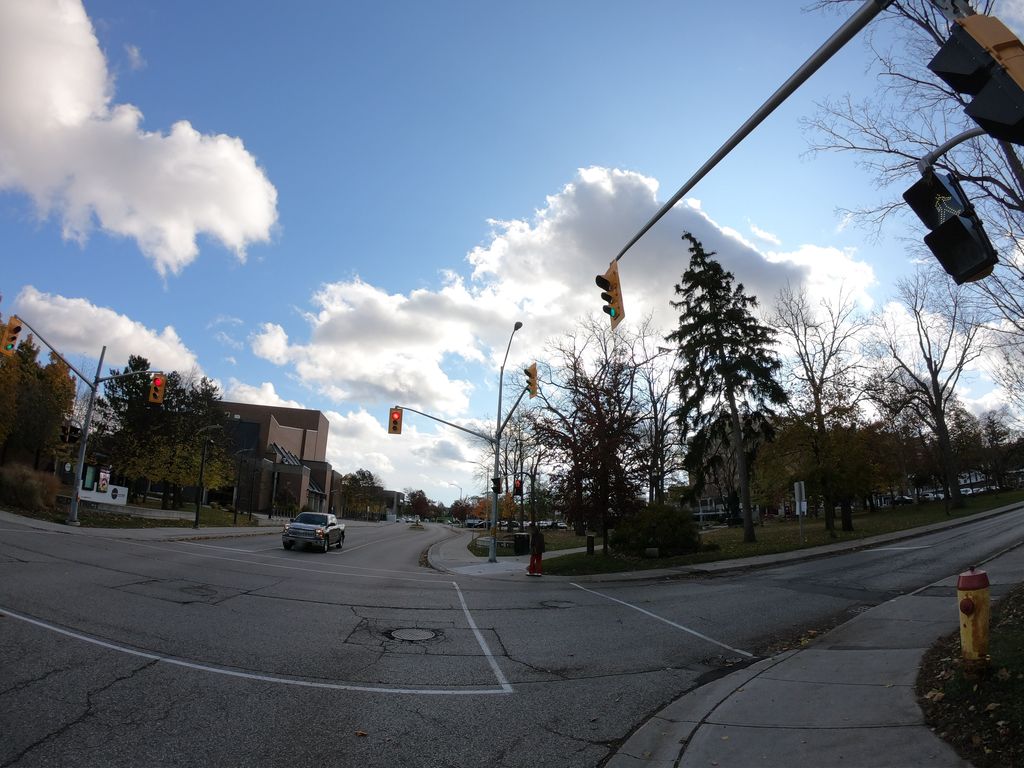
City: kitchener-waterloo